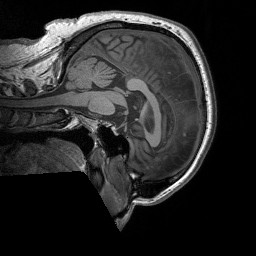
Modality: T1w
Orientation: sagittal
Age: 61
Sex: male
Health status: healthy
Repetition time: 1.9 s
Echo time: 0.00252 s